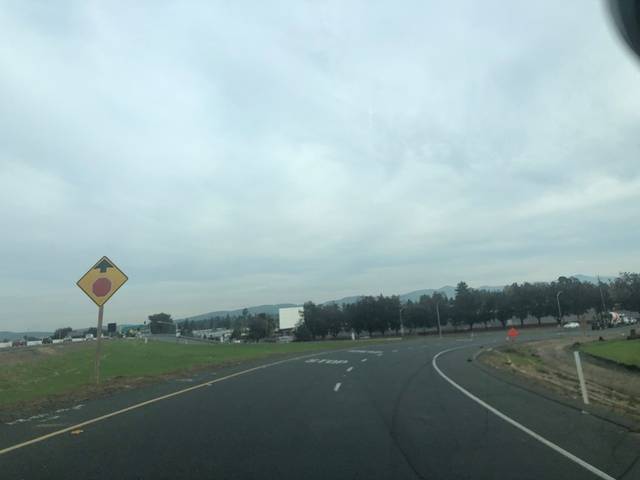
Region: United States
Coordinates: 38.001, -122.052